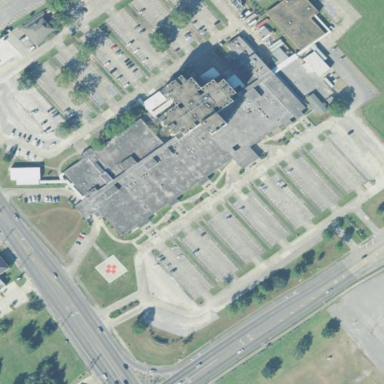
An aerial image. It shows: Healthcare facility identified as hospital.